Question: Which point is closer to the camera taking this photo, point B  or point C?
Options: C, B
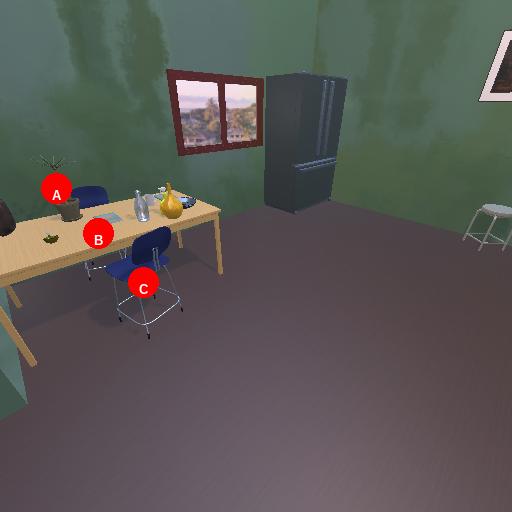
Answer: C